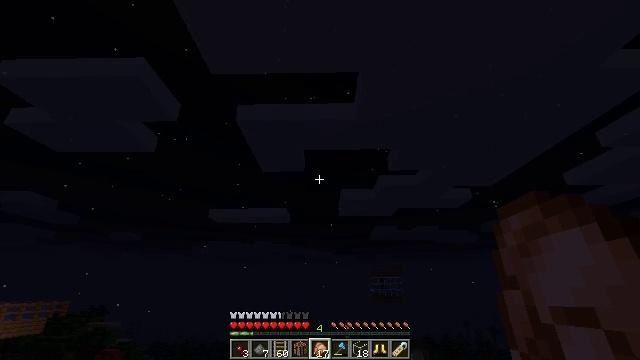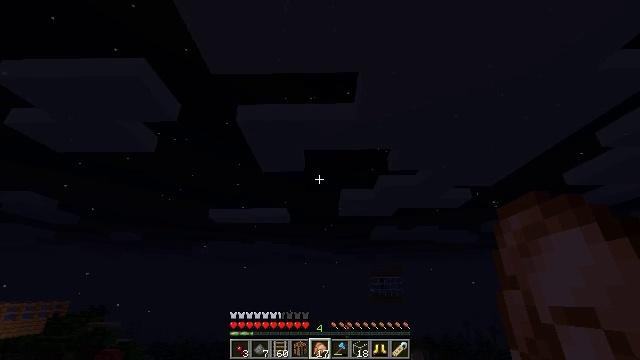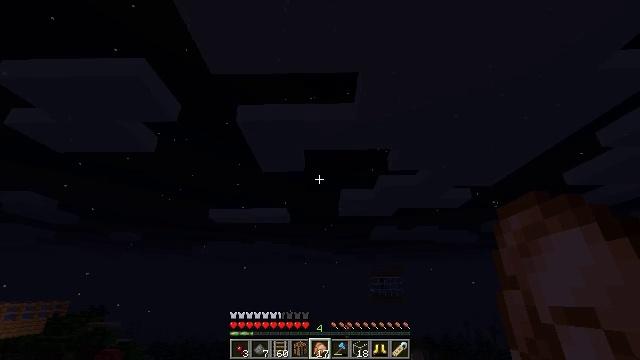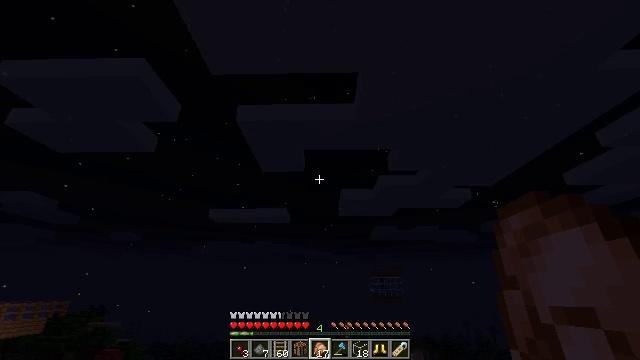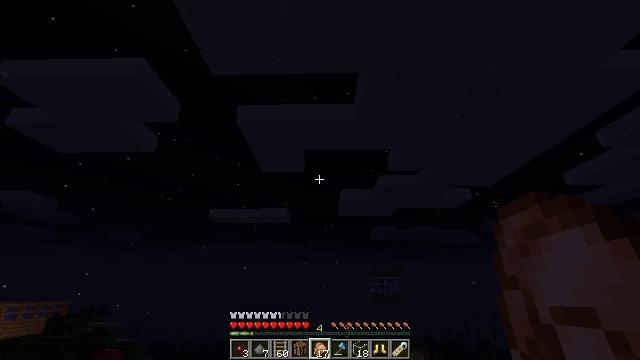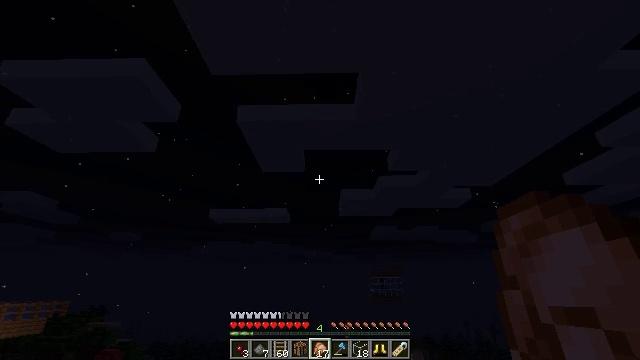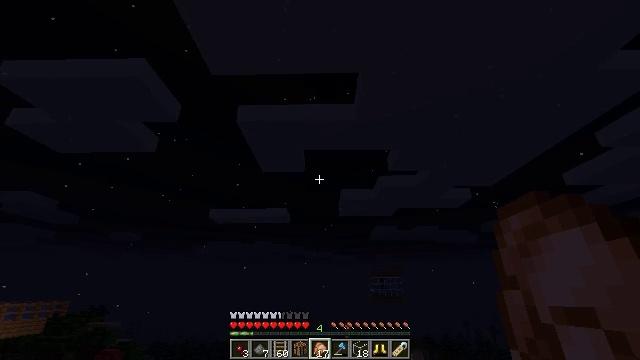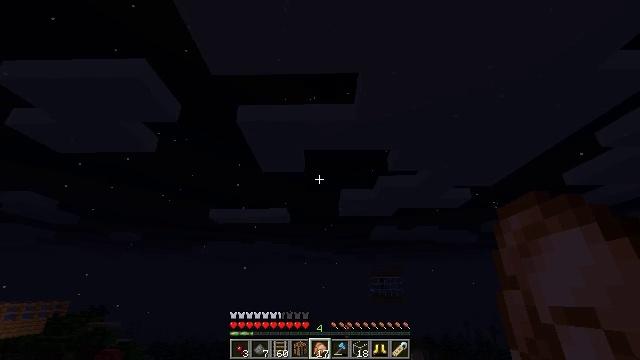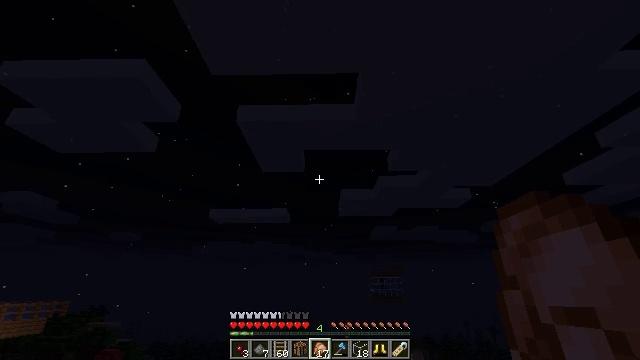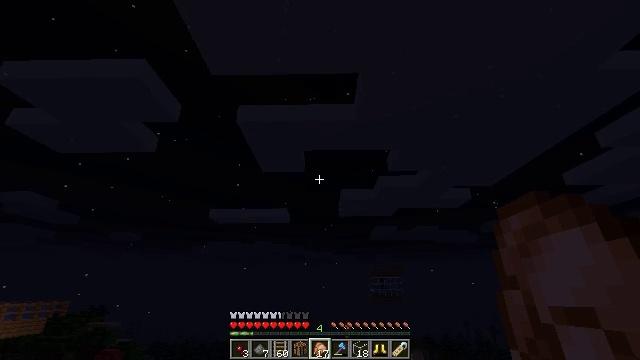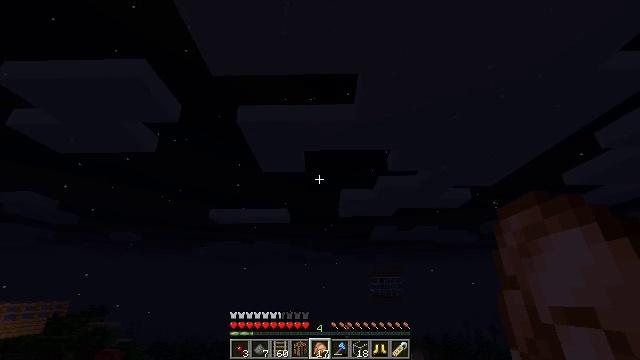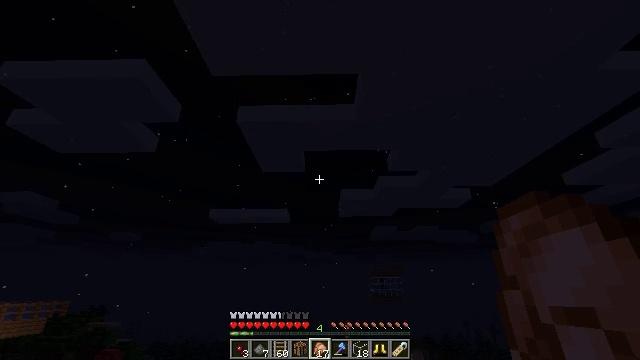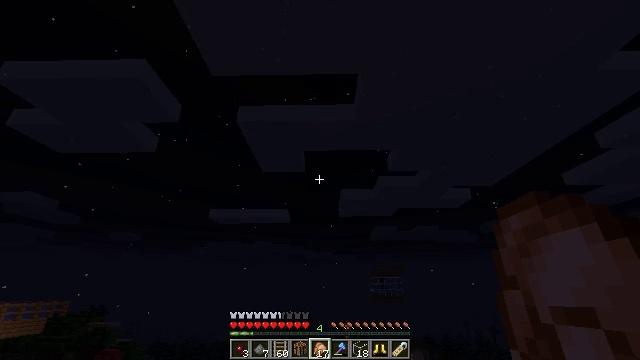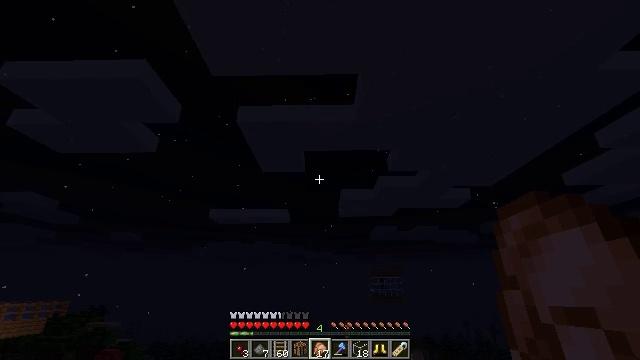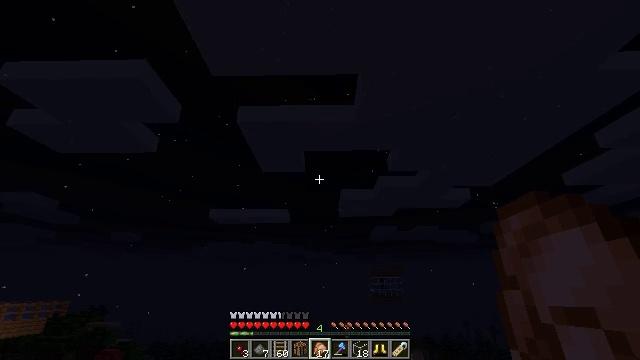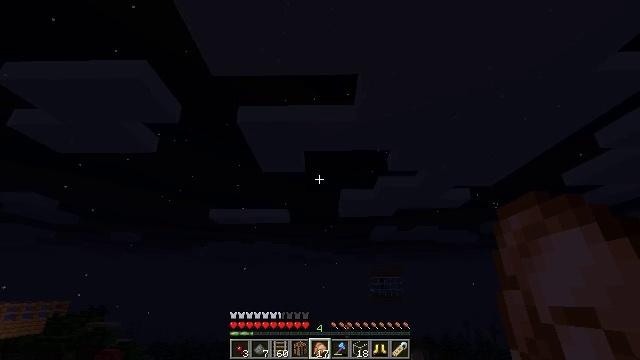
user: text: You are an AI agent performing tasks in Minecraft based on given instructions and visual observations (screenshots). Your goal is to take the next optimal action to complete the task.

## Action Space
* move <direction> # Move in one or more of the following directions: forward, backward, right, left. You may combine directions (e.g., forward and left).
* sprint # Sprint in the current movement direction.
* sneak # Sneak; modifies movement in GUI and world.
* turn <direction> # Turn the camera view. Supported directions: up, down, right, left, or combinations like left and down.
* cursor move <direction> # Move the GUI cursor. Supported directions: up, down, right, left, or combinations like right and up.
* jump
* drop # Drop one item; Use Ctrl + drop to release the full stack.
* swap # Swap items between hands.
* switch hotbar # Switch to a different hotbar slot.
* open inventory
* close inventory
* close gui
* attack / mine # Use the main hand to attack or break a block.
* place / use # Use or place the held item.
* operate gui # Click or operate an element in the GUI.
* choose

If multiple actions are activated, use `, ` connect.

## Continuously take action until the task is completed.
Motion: motion action
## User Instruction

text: Destroy the glass.
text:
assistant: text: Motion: no_op
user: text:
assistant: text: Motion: no_op
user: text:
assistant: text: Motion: no_op
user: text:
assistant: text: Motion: no_op
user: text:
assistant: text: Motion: no_op
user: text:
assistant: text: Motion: no_op
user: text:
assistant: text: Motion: no_op
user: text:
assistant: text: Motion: no_op
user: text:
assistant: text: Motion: no_op
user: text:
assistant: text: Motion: no_op
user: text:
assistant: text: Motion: no_op
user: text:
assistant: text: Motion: no_op
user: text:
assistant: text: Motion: no_op
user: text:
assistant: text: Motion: no_op
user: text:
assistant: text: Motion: no_op
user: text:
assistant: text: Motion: no_op
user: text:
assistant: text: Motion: no_op
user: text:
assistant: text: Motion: no_op
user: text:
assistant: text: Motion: no_op
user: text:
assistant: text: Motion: no_op
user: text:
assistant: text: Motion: no_op
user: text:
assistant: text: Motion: no_op
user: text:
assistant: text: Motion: no_op
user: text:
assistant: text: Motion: no_op
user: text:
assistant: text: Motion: no_op
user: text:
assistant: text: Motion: no_op
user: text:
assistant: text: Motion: no_op
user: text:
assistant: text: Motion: no_op
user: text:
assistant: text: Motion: no_op
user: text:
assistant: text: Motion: no_op